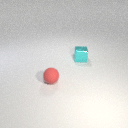
small red rubber sphere in front of small cyan metal cube